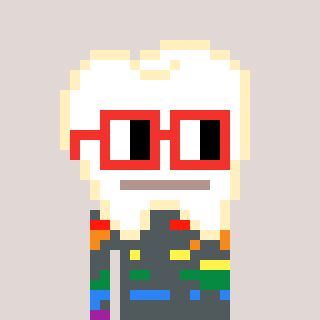
a pixel art character with square red glasses, a tooth-shaped head and a grayscale-colored body on a warm background